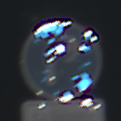
Verkehrszeichen: VorgeschriebeneFahrtrichtungRechts
Zusatzzeichen unten: SonstigeFahrzeugePersonengruppenFrei2
Umgebung: Outdoor, Suburban
Tageszeit: MorningAfternoon
Wetter: Clear
Licht: Natural
Jahreszeit: NotSpecified
Kontrast: HighContrast